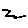
Label: zigzag